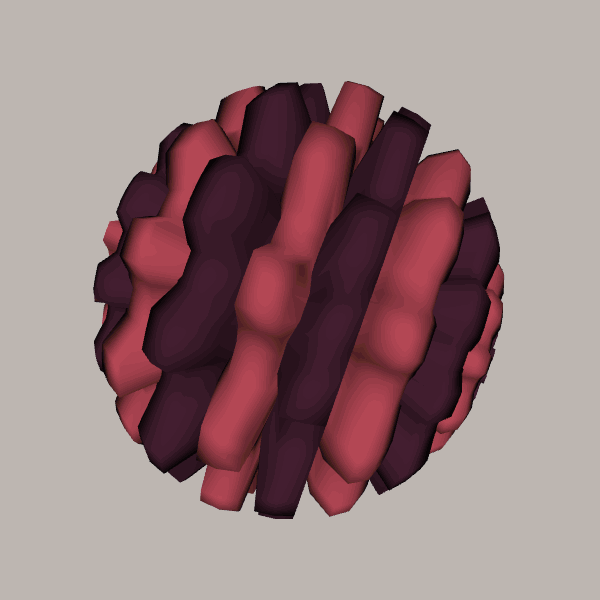
Background: light